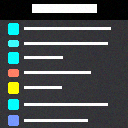
Screen state: on